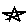
Label: star